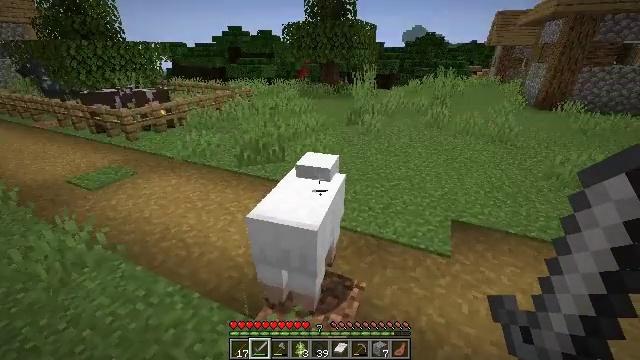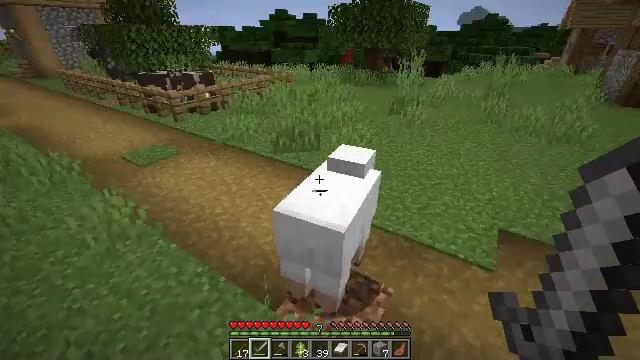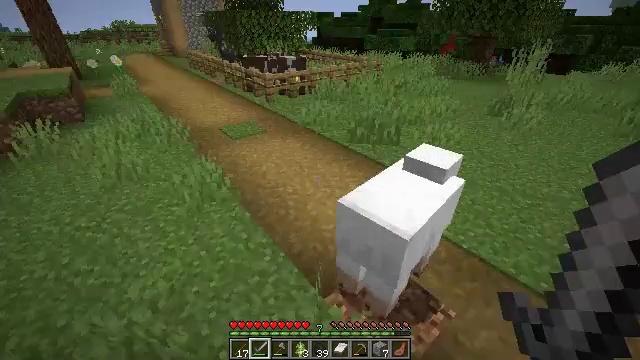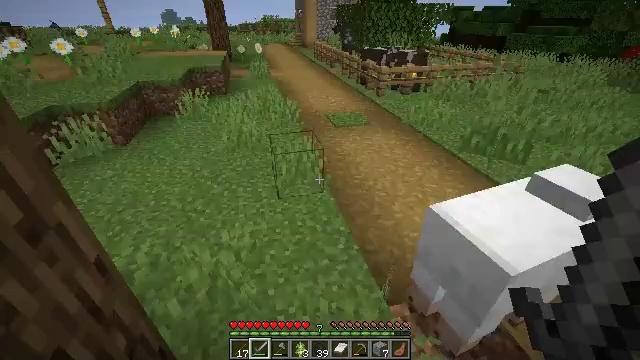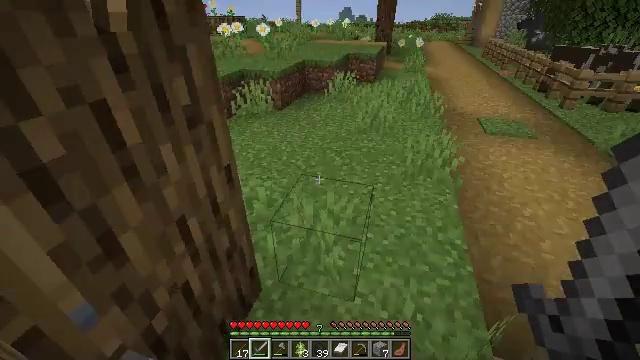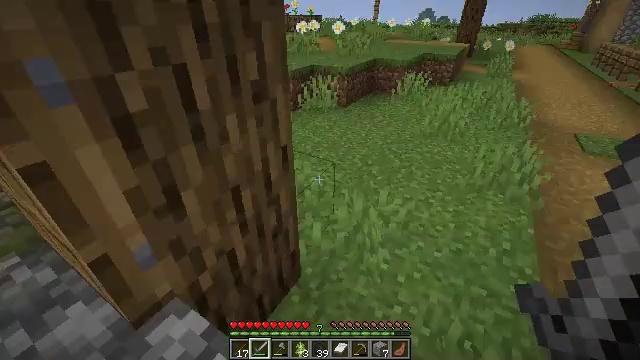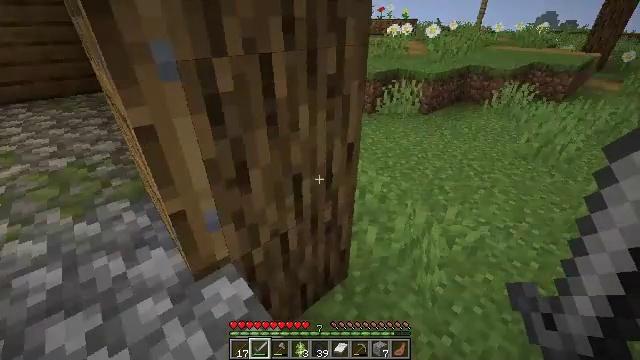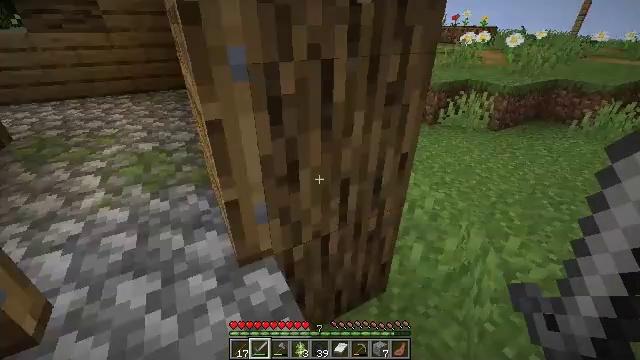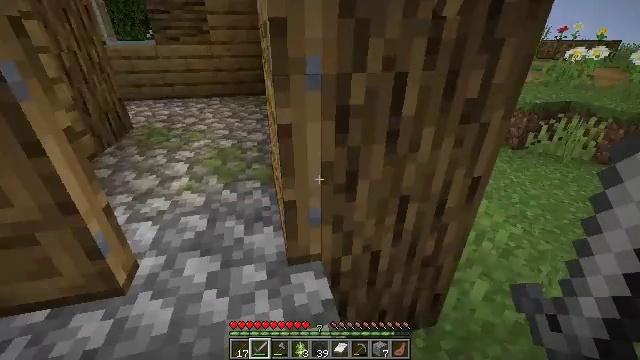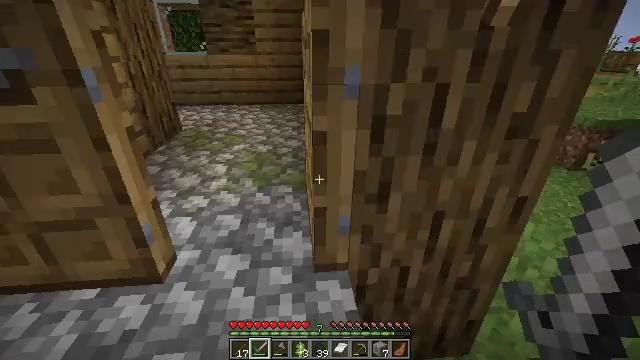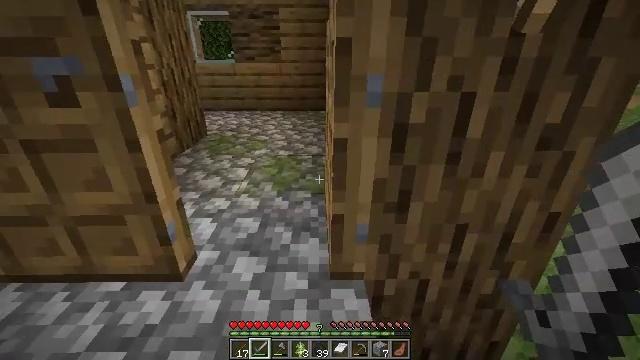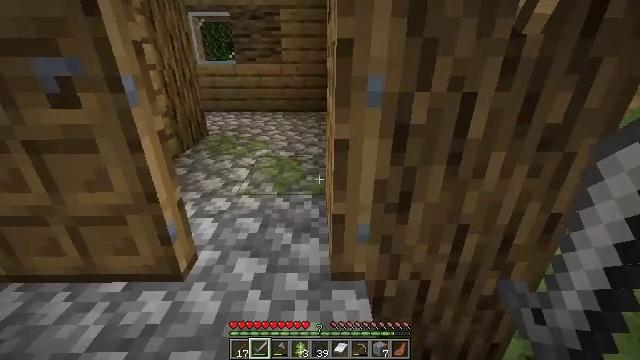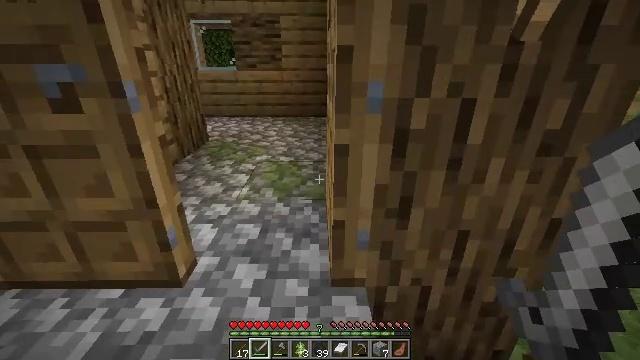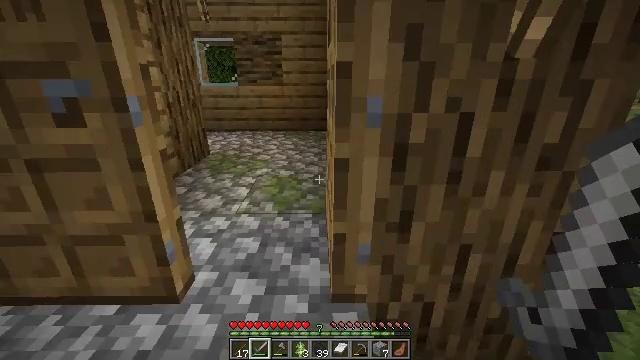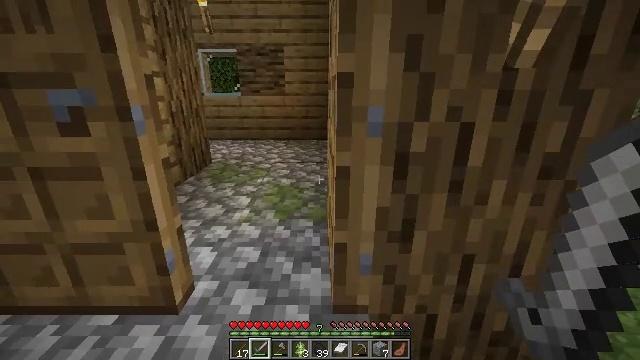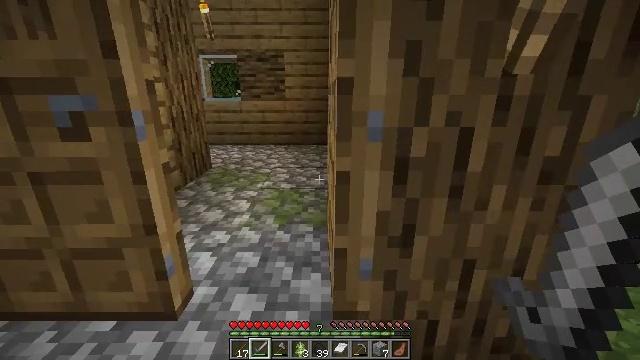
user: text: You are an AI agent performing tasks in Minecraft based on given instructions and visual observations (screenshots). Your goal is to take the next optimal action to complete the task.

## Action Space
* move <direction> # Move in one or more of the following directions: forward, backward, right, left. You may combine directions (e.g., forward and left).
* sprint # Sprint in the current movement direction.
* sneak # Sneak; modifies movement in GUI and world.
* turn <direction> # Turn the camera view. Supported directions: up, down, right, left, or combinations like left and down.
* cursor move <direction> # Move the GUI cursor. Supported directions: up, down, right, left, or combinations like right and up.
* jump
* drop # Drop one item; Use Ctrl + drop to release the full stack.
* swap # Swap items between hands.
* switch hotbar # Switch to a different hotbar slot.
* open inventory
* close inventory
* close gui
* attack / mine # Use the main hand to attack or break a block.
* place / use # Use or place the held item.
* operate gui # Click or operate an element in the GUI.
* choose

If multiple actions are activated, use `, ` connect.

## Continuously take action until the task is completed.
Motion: motion action
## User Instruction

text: Mine tall grass from the ground.
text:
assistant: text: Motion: turn left and down
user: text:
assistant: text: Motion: turn left and down
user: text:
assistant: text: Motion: turn left
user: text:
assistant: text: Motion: turn left
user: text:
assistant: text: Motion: turn left
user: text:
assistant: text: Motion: turn left
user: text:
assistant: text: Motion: turn left and up
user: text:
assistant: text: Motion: turn left and up
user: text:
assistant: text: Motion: turn left and up
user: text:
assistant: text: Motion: turn left and up
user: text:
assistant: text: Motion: no_op
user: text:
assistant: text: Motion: turn up
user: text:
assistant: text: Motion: turn up
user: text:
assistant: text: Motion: turn up
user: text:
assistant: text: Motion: turn up
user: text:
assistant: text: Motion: use / place
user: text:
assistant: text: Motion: use / place
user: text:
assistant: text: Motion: use / place
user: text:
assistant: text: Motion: no_op
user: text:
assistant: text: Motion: no_op
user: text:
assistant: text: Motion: turn left
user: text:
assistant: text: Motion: turn left
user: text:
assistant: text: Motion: turn left
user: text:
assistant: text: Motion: turn right
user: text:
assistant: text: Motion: turn right
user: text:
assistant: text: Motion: turn right
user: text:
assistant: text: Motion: turn right
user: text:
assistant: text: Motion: no_op
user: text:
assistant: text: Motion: turn right and up
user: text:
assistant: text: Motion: no_op